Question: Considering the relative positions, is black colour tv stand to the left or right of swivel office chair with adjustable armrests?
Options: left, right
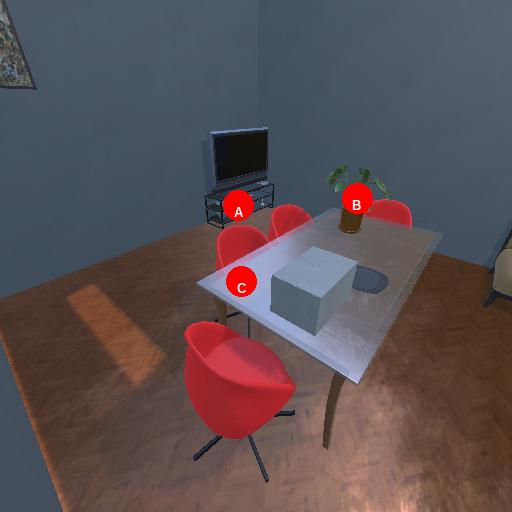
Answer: left